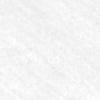
Label: no_change